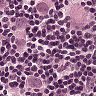
Metastatic tissue present: yes